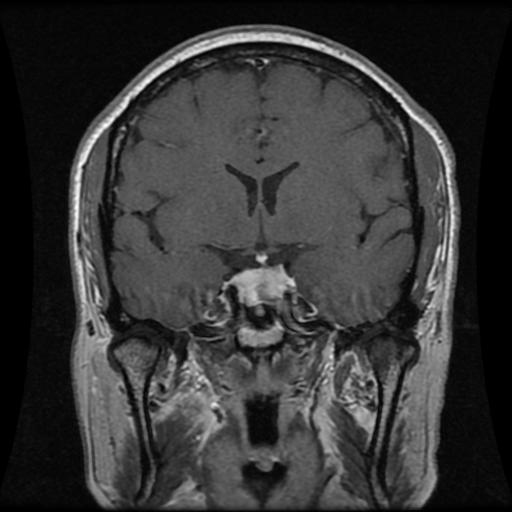
Label: pituitary